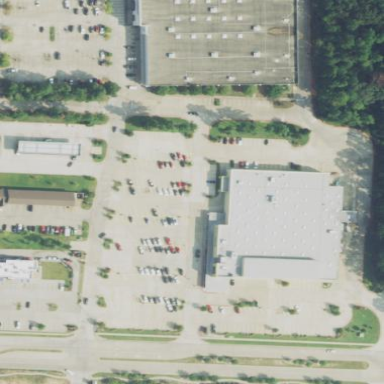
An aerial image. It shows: Retail building housing supermarket.